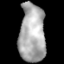
Tissue: lung
Cell type: T cells
Senescence score: 0.1926
Nuclear area (px): 1486
Mean DAPI intensity: 171.91